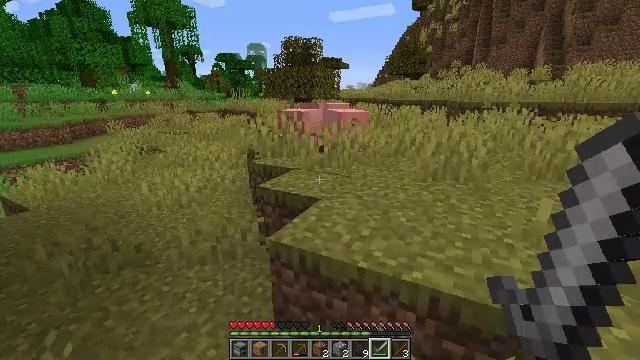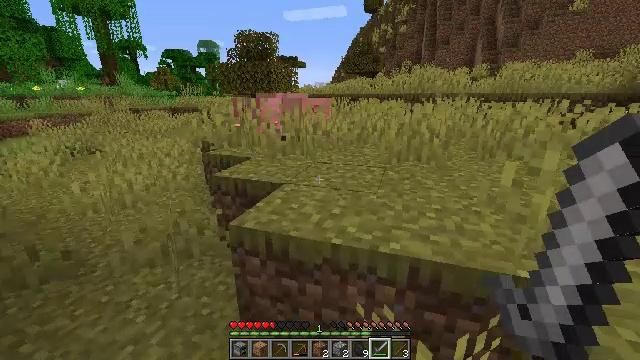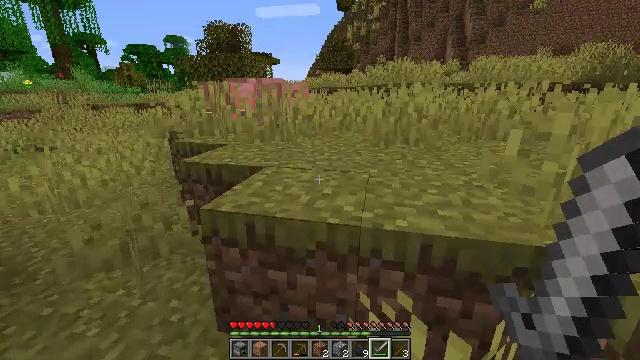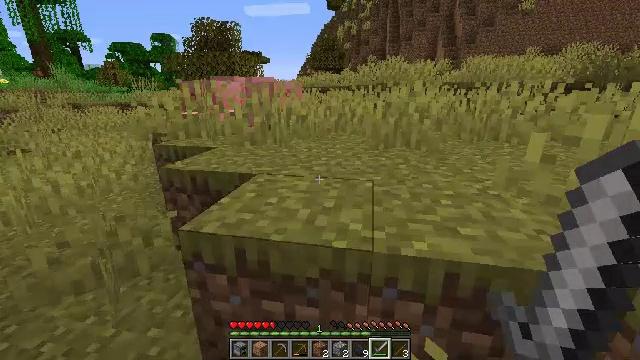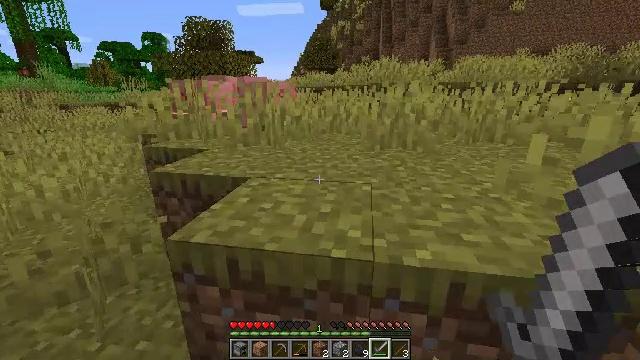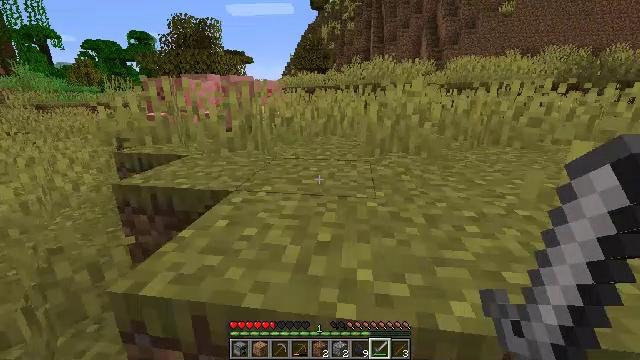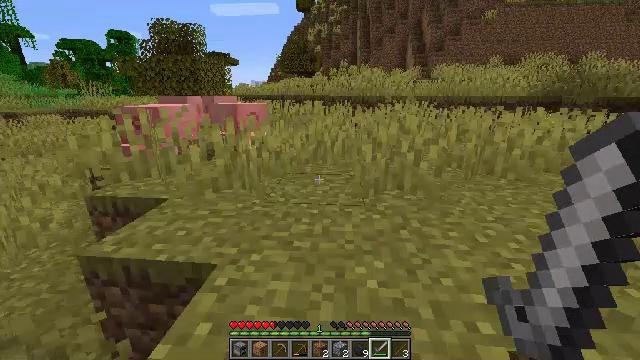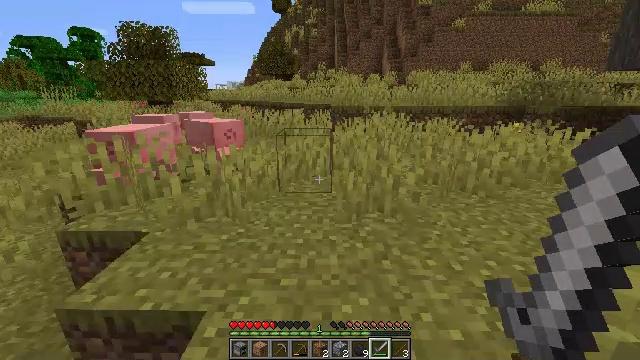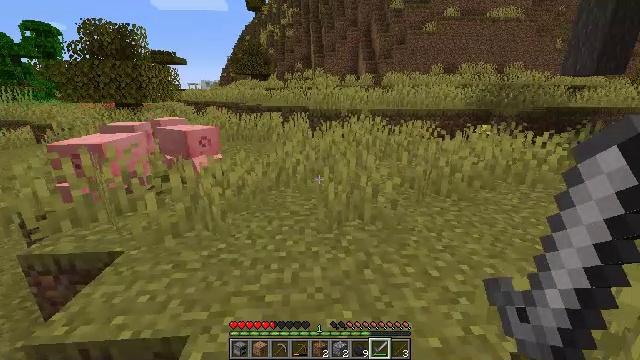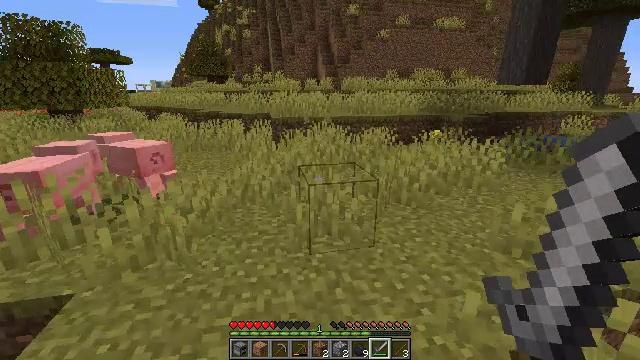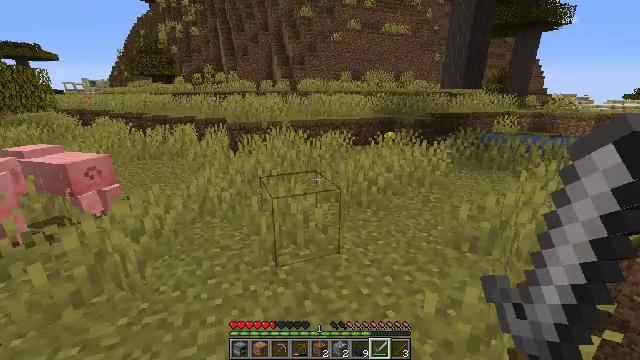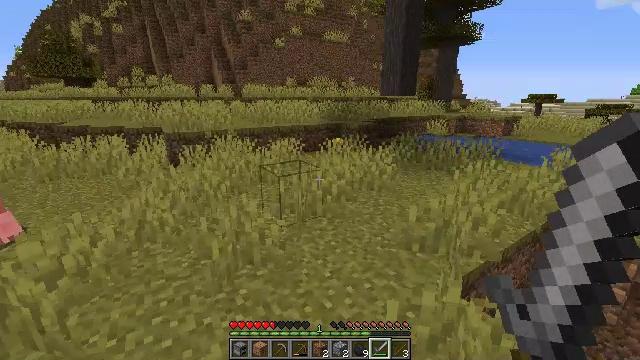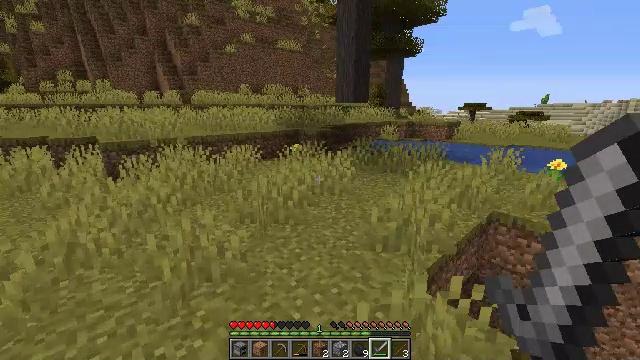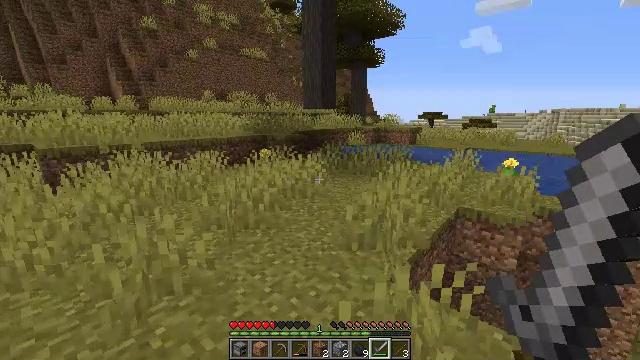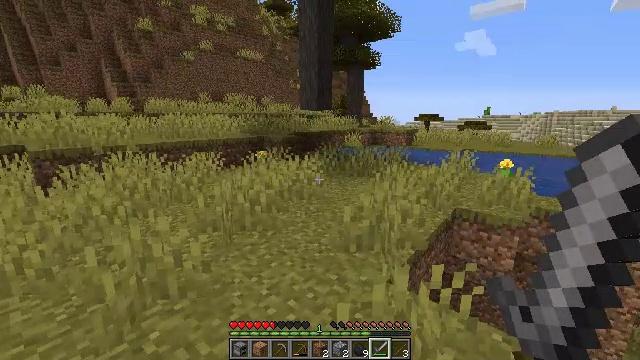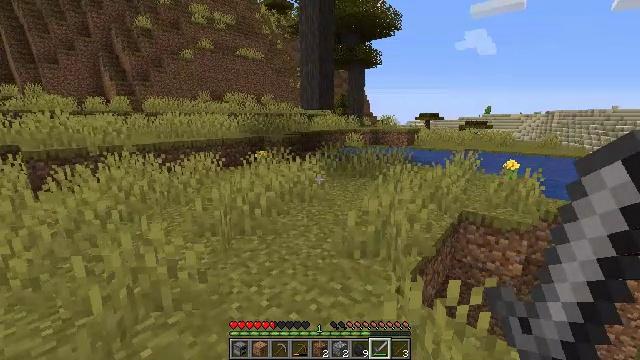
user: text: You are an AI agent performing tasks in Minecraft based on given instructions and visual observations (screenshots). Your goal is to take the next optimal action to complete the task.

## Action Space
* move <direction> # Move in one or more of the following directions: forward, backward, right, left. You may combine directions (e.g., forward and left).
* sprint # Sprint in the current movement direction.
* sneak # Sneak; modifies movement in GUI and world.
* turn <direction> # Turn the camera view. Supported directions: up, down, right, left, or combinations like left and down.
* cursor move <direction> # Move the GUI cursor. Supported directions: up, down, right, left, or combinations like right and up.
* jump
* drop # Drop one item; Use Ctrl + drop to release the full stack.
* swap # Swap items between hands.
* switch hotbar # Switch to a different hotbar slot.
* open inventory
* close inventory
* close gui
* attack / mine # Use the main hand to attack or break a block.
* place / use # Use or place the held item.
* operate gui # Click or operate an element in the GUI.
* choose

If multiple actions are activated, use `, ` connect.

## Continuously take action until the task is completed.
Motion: motion action
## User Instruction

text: Harvest sugar cane from the plant.
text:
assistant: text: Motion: move forward, turn right
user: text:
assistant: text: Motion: move forward, turn right
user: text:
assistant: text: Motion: move forward, turn right
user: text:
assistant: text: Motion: move forward, turn right
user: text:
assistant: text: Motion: move forward, turn right
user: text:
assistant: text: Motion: move forward, turn right, jump
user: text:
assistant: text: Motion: move forward, turn right, jump
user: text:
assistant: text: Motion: move forward, turn right, jump
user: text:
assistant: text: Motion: move forward, turn right, jump
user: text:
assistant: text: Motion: move forward, turn right, jump
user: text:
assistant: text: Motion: move forward, turn right, jump
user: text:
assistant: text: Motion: move forward, turn right and up, jump
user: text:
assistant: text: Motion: move forward, turn right and up
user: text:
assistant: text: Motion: move forward
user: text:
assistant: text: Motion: move forward
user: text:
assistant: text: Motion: move forward, turn up
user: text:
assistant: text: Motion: move forward
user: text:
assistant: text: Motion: move forward, turn up
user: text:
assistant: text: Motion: move forward, turn up
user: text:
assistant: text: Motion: move forward
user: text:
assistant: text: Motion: move forward
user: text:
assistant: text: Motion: move forward
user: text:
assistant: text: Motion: move forward, turn right
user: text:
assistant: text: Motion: move forward, turn right
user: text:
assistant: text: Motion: move forward, turn right
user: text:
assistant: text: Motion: move forward, turn right
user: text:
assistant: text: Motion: move forward
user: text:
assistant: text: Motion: move forward
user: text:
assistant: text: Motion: move forward
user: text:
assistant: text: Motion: move forward